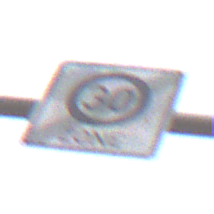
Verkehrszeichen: EndeZone30
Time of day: Midday
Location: Outdoor (Suburban)
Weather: Overcast
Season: NotSpecified
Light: Natural